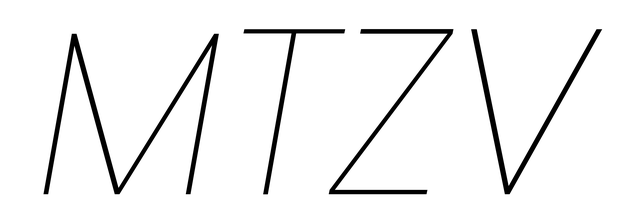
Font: Poppins-ThinItalic